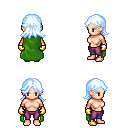
a pixel art fantasy rpg character, female body template, human, light skin, green cape, magenta pants, white cyan loose hair, gold gloves, four views (front, back, left, right), 2x2 character sprite sheet, small pixel art, hard edges, no anti-aliasing